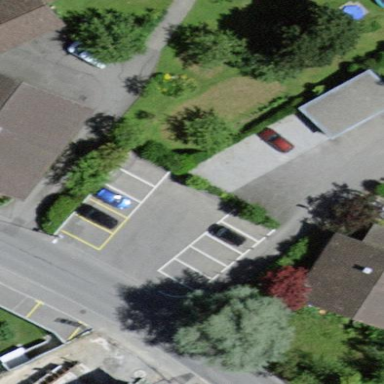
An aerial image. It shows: Parking area with surface.